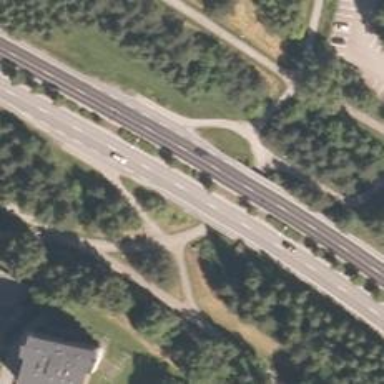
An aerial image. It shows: Primary highway.